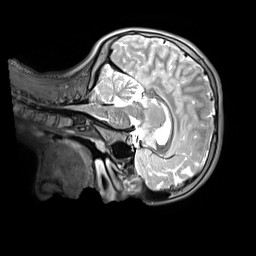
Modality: T2w
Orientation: sagittal
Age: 11
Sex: female
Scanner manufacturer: siemens
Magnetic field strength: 3 T
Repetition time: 3.2 s
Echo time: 0.408 s